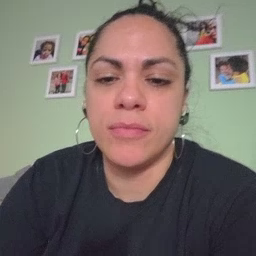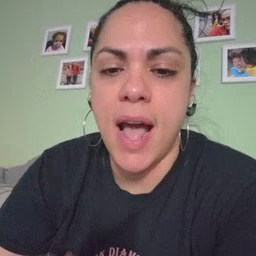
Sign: now